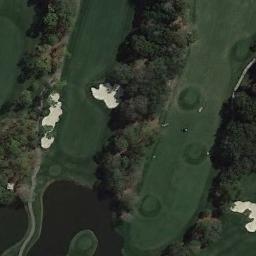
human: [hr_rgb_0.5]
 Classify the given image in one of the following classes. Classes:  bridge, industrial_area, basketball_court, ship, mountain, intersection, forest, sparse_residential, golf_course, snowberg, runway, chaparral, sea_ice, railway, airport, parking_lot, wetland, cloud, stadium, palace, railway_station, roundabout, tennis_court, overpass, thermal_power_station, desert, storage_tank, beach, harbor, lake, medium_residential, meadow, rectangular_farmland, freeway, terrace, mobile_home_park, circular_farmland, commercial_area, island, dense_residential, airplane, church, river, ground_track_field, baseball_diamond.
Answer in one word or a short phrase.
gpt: golf_course